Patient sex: F
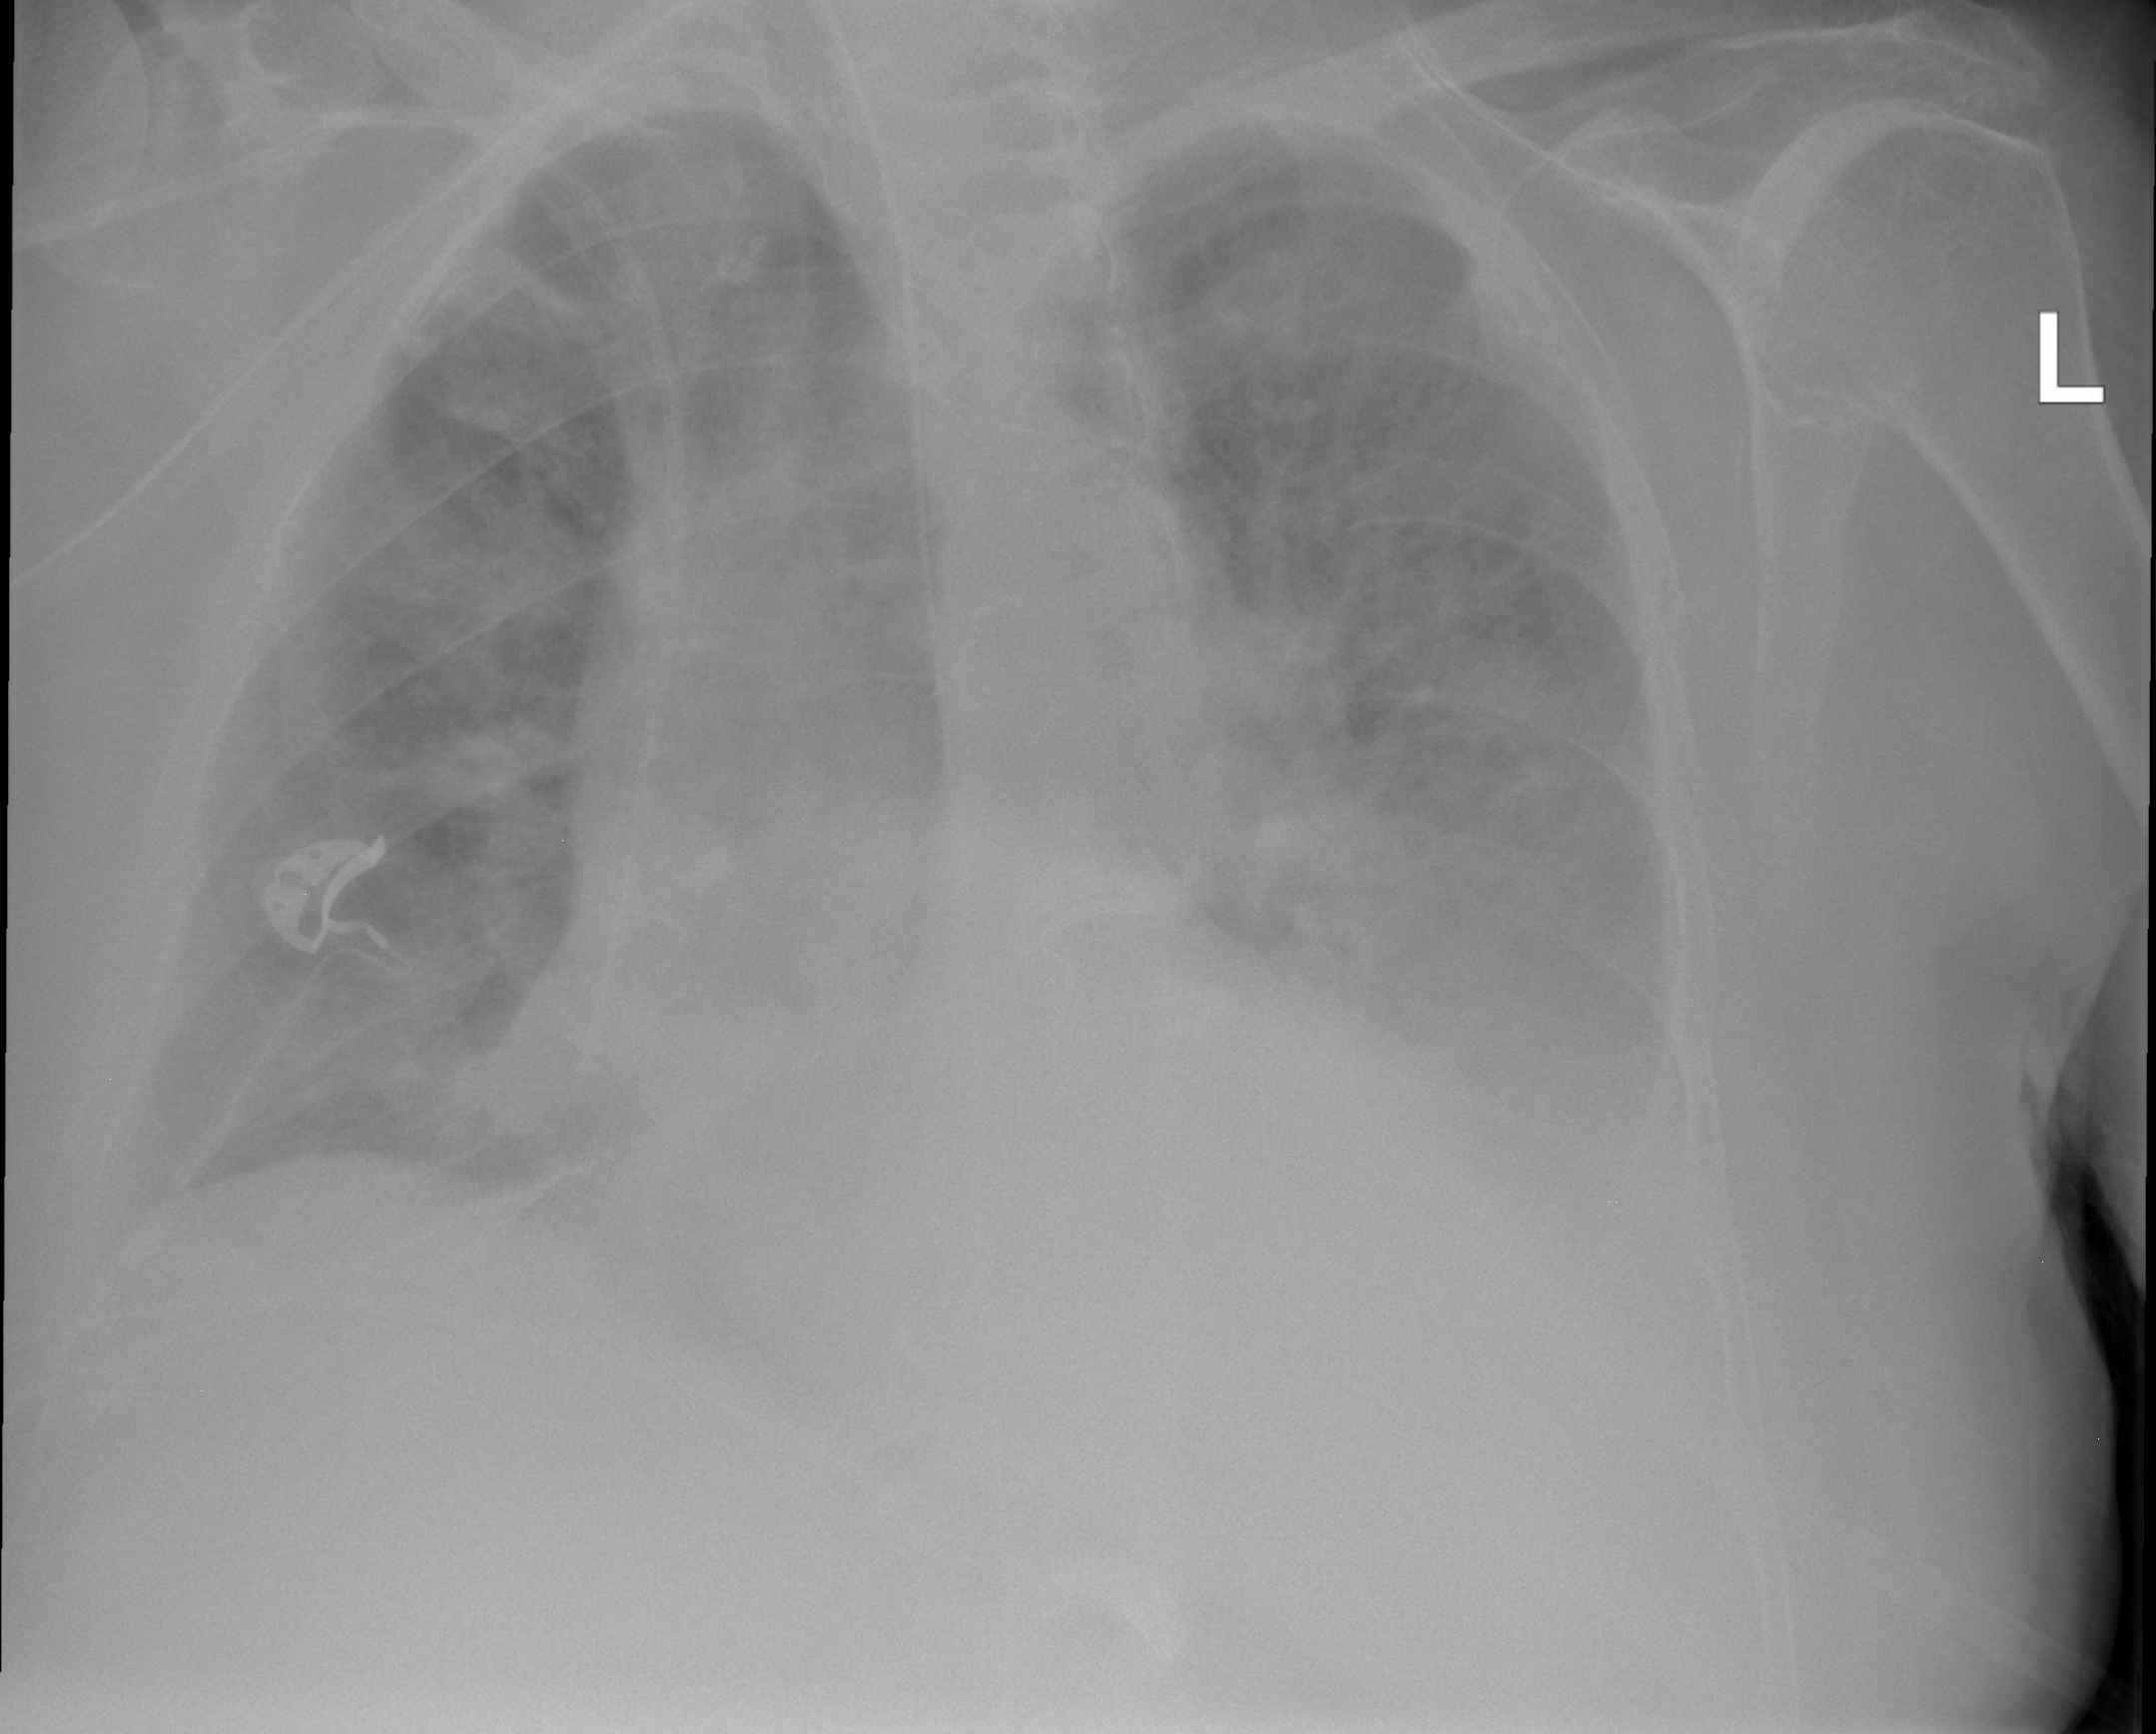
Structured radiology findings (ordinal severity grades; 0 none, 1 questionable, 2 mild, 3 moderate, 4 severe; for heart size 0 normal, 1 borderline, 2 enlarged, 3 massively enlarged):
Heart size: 3
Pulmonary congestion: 2
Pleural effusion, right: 2
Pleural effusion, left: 3
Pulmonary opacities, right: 2
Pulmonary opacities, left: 3
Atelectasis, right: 2
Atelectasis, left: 3